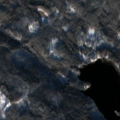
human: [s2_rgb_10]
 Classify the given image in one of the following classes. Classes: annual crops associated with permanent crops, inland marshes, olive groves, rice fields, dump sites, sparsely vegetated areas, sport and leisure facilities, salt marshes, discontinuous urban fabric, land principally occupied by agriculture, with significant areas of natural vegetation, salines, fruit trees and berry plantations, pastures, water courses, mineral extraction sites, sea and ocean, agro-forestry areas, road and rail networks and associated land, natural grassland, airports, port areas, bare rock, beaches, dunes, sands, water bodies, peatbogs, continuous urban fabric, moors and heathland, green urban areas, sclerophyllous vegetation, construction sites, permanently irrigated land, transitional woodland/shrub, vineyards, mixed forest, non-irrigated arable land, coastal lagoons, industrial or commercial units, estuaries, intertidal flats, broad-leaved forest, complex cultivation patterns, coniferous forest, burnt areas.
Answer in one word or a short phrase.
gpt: coniferous forest, mixed forest, water bodies